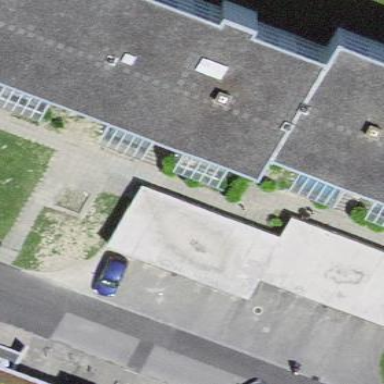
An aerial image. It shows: Garage building.